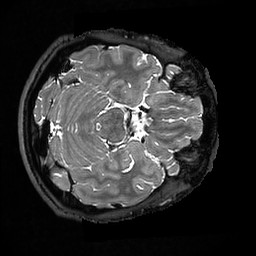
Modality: T2w
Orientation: axial
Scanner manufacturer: ge
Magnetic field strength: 3 T
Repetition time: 3.202 s
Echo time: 0.06656 s